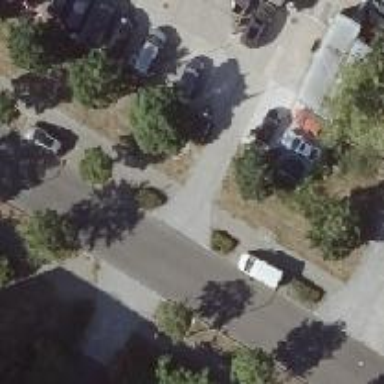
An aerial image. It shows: Sidewalk.